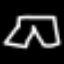
Label: pants